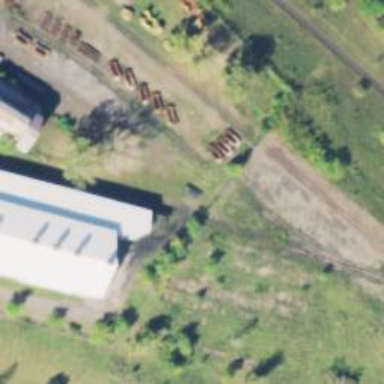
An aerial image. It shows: Disused railway siding.